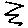
Label: zigzag